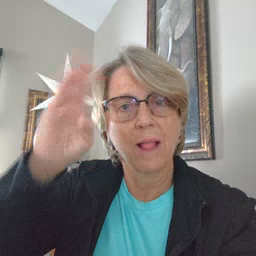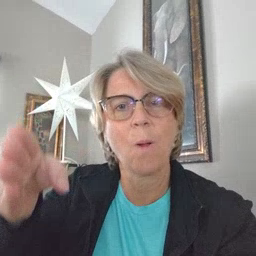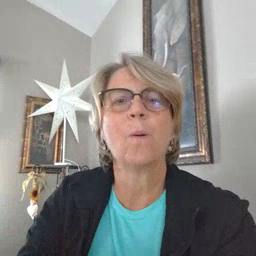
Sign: hello